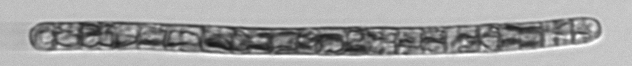
Label: Trichodesmium